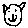
Label: cat